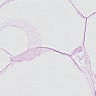
Metastatic tissue present: no